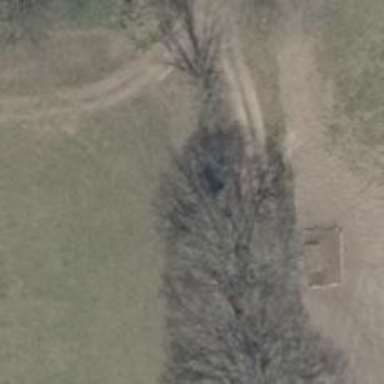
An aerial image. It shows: Hunting stand.